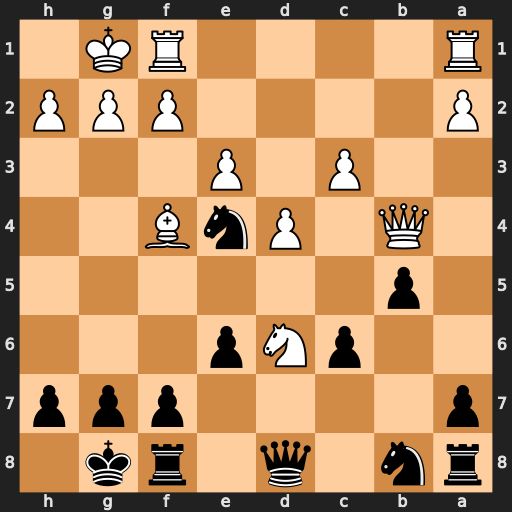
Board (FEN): rn1q1rk1/p4ppp/2pNp3/1p6/1Q1PnB2/2P1P3/P4PPP/R4RK1
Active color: b
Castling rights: -
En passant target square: -
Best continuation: a5 Qa3 b4 cxb4 Nxd6